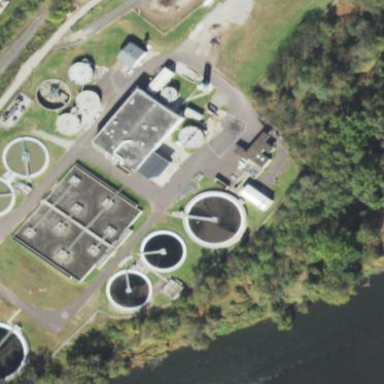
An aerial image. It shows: Wastewater plant.